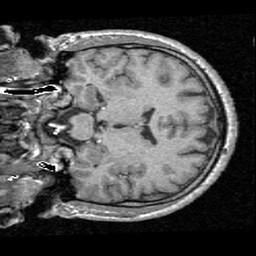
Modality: T1w
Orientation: coronal
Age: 24
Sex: male